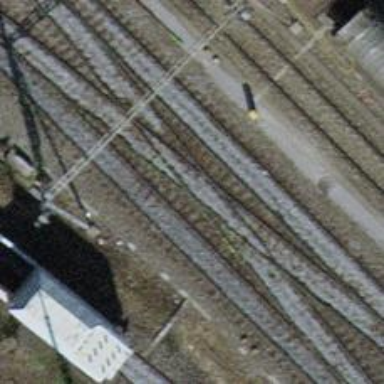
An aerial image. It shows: Railway yard with single rail track. The electrified track has contact line for power supply.